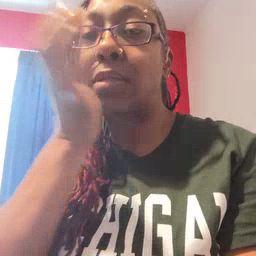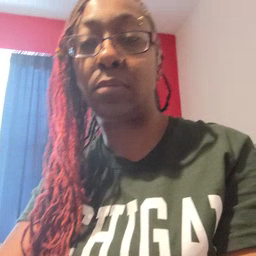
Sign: grass